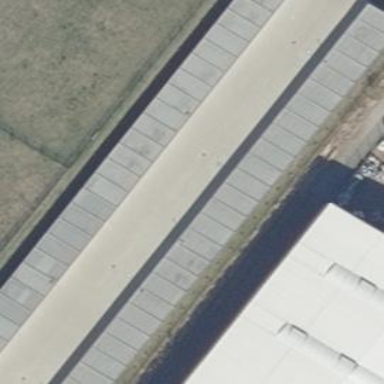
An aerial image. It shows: Group of garages.